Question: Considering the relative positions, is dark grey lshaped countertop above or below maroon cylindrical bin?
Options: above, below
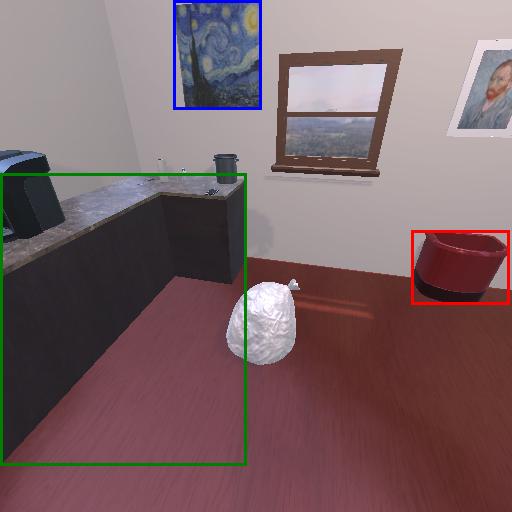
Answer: above